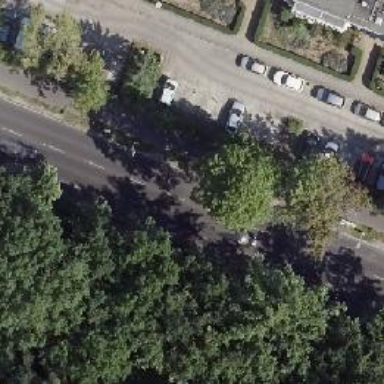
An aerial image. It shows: Secondary road with asphalt surface and lane markings.